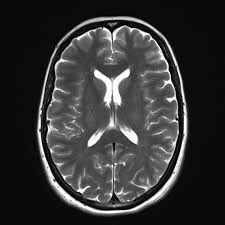
Label: notumor